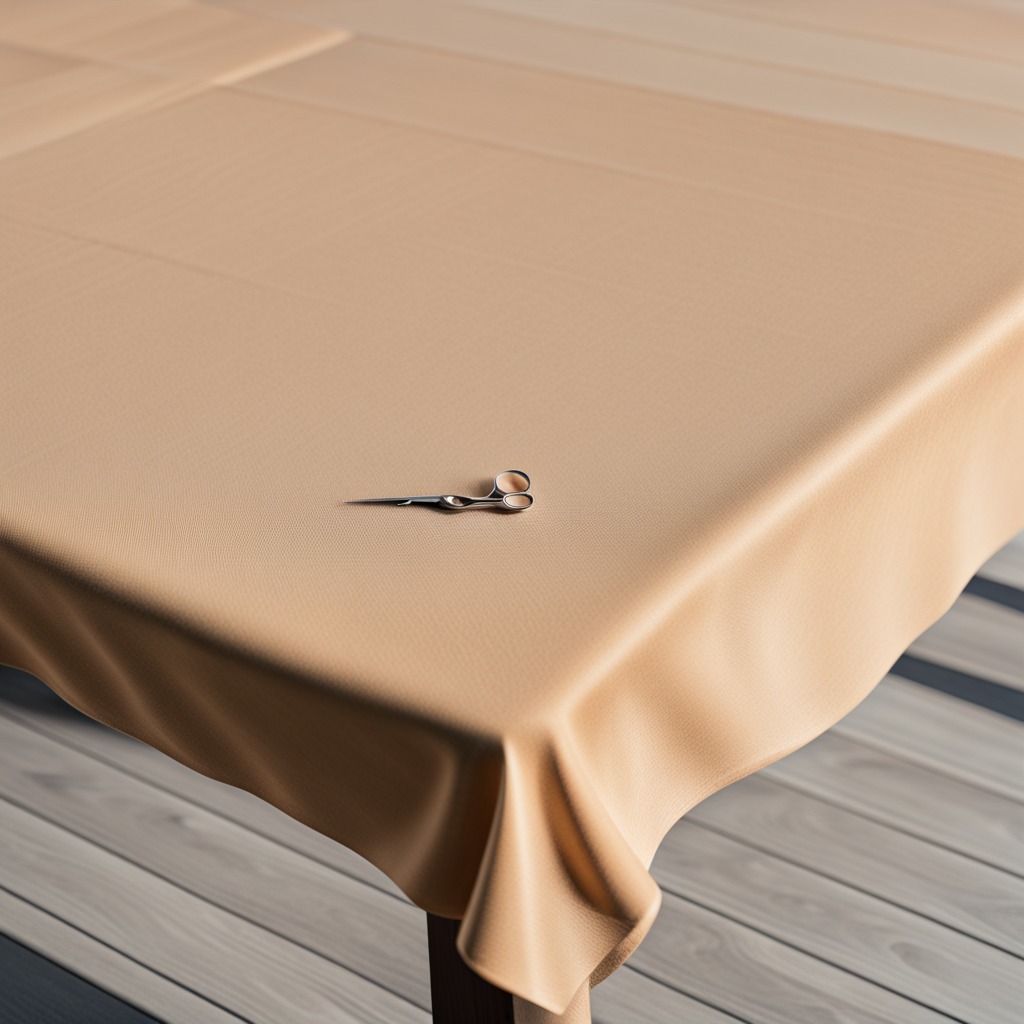
A scissor lying on a wooden table in an outdoor workshop during daytime bright natural light soft shadows worn but beneath the cloth.